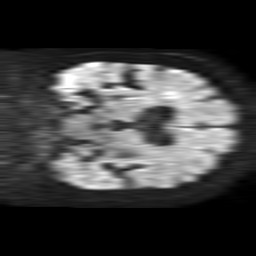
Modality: TRACE
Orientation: coronal
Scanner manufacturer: philips
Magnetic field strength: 1.5 T
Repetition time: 4.6 s
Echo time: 0.08528 s